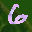
Label: 6